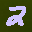
Label: 2